Question: Noticed a small sorting problem in a DataGrid we are using.
When a DataGrid column header is clicked, the default alternating ascending/descending sorting takes place. Fine. But when all of the row items in a column are the same, and the column header is clicked, some sorting still takes place, but only for the first click, and this not occur on subsequent clicks.
<URL>
Click the 'In Stock' heading to see the problem.

'''
<?xml version="1.0"?>
<!-- dpcontrols/DataGridSort.mxml -->
<mx:Application xmlns:mx="http://www.adobe.com/2006/mxml"
initialize="initDP();" width="550" height="400">
<mx:Script>
<![CDATA[
import mx.collections.*;
private var myDPColl:ArrayCollection;
// The data source that populates the collection.
private var myDP:Array = [
{Artist:'Pavement', Album:'Slanted and Enchanted',
Price:11.99, InStock: true},
{Artist:'Pavement', Album:'Crooked Rain, Crooked Rain',
Price:10.99, InStock: true},
{Artist:'Pavement', Album:'Wowee Zowee',
Price:12.99, InStock: true},
{Artist:'Asphalt', Album:'Brighten the Corners',
Price:11.99, InStock: true},
{Artist:'Asphalt', Album:'Terror Twilight',
Price:11.99, InStock: true},
{Artist:'Asphalt', Album:'Buildings Meet the Sky',
Price:14.99, InStock: true},
{Artist:'Other', Album:'Other', Price:5.99, InStock: true}
];
//Initialize the DataGrid control with sorted data.
private function initDP():void {
myDPColl = new ArrayCollection(myDP);
myGrid.dataProvider=myDPColl;
}
]]>
</mx:Script>
<mx:DataGrid id="myGrid" width="100%" height="213">
<mx:columns>
<mx:DataGridColumn minWidth="120" dataField="Artist" />
<mx:DataGridColumn minWidth="200" dataField="Album" />
<mx:DataGridColumn width="75" dataField="Price" />
<mx:DataGridColumn width="75" dataField="InStock"
headerText="In Stock"/>
</mx:columns>
</mx:DataGrid>
</mx:Application>
'''
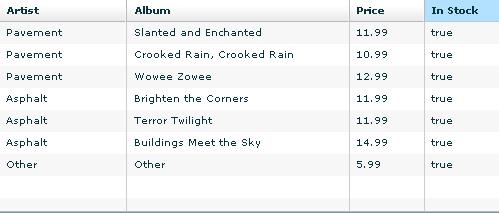
Answer: I think,this post answers the scenario.
<URL>